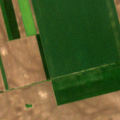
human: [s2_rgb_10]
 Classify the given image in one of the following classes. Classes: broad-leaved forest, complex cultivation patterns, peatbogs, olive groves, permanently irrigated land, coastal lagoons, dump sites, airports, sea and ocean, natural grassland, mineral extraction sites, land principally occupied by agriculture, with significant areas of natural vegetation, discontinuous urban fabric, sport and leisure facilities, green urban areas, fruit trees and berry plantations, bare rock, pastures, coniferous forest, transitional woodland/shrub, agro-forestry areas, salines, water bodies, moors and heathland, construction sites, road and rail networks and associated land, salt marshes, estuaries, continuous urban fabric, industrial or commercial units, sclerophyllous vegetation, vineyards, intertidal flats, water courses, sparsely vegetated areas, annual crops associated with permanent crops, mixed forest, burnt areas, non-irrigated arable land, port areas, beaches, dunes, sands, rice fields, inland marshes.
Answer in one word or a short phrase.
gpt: non-irrigated arable land